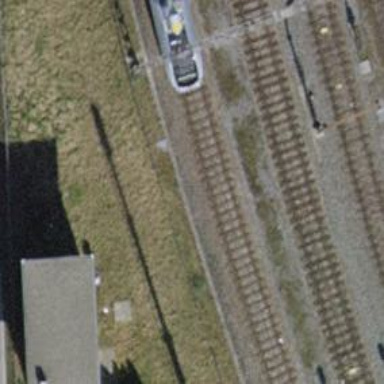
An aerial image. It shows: Rail siding with electrified tracks using contact line.